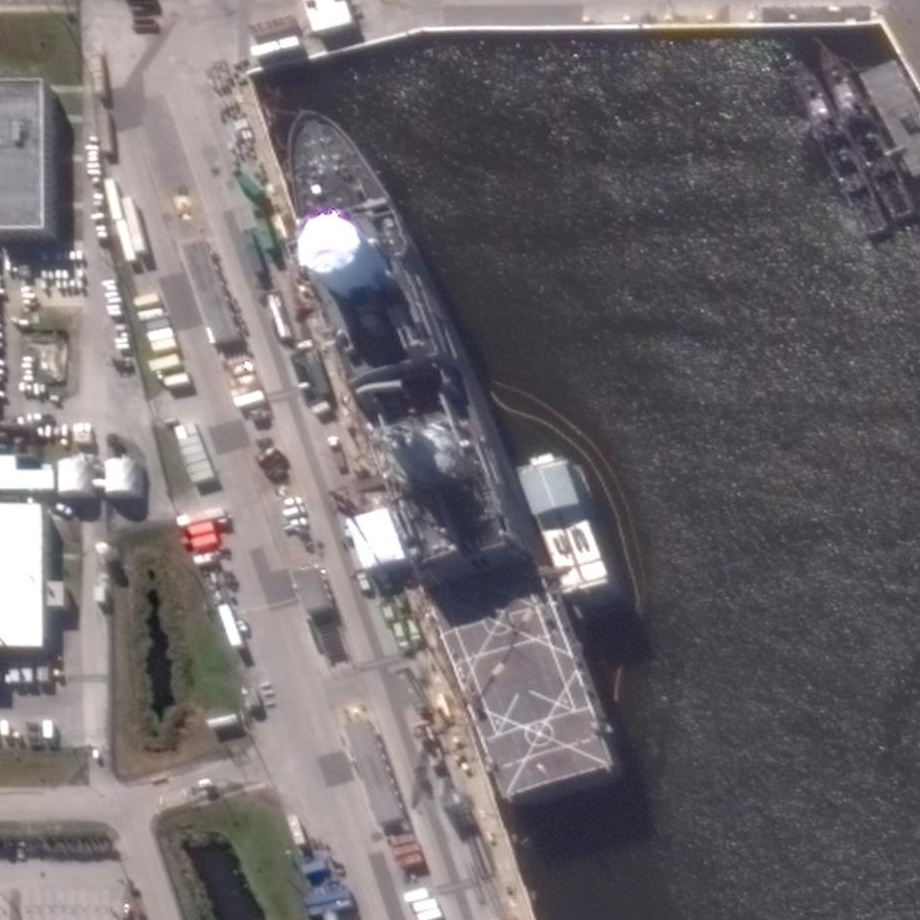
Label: combat